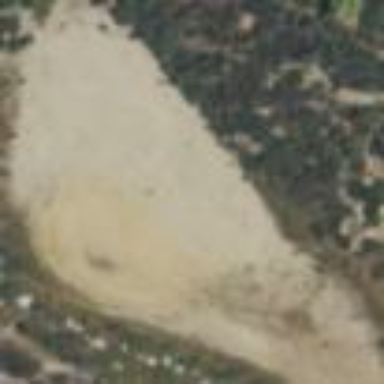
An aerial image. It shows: Dirt surface.